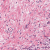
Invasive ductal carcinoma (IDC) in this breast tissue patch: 0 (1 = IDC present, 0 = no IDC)